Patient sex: M
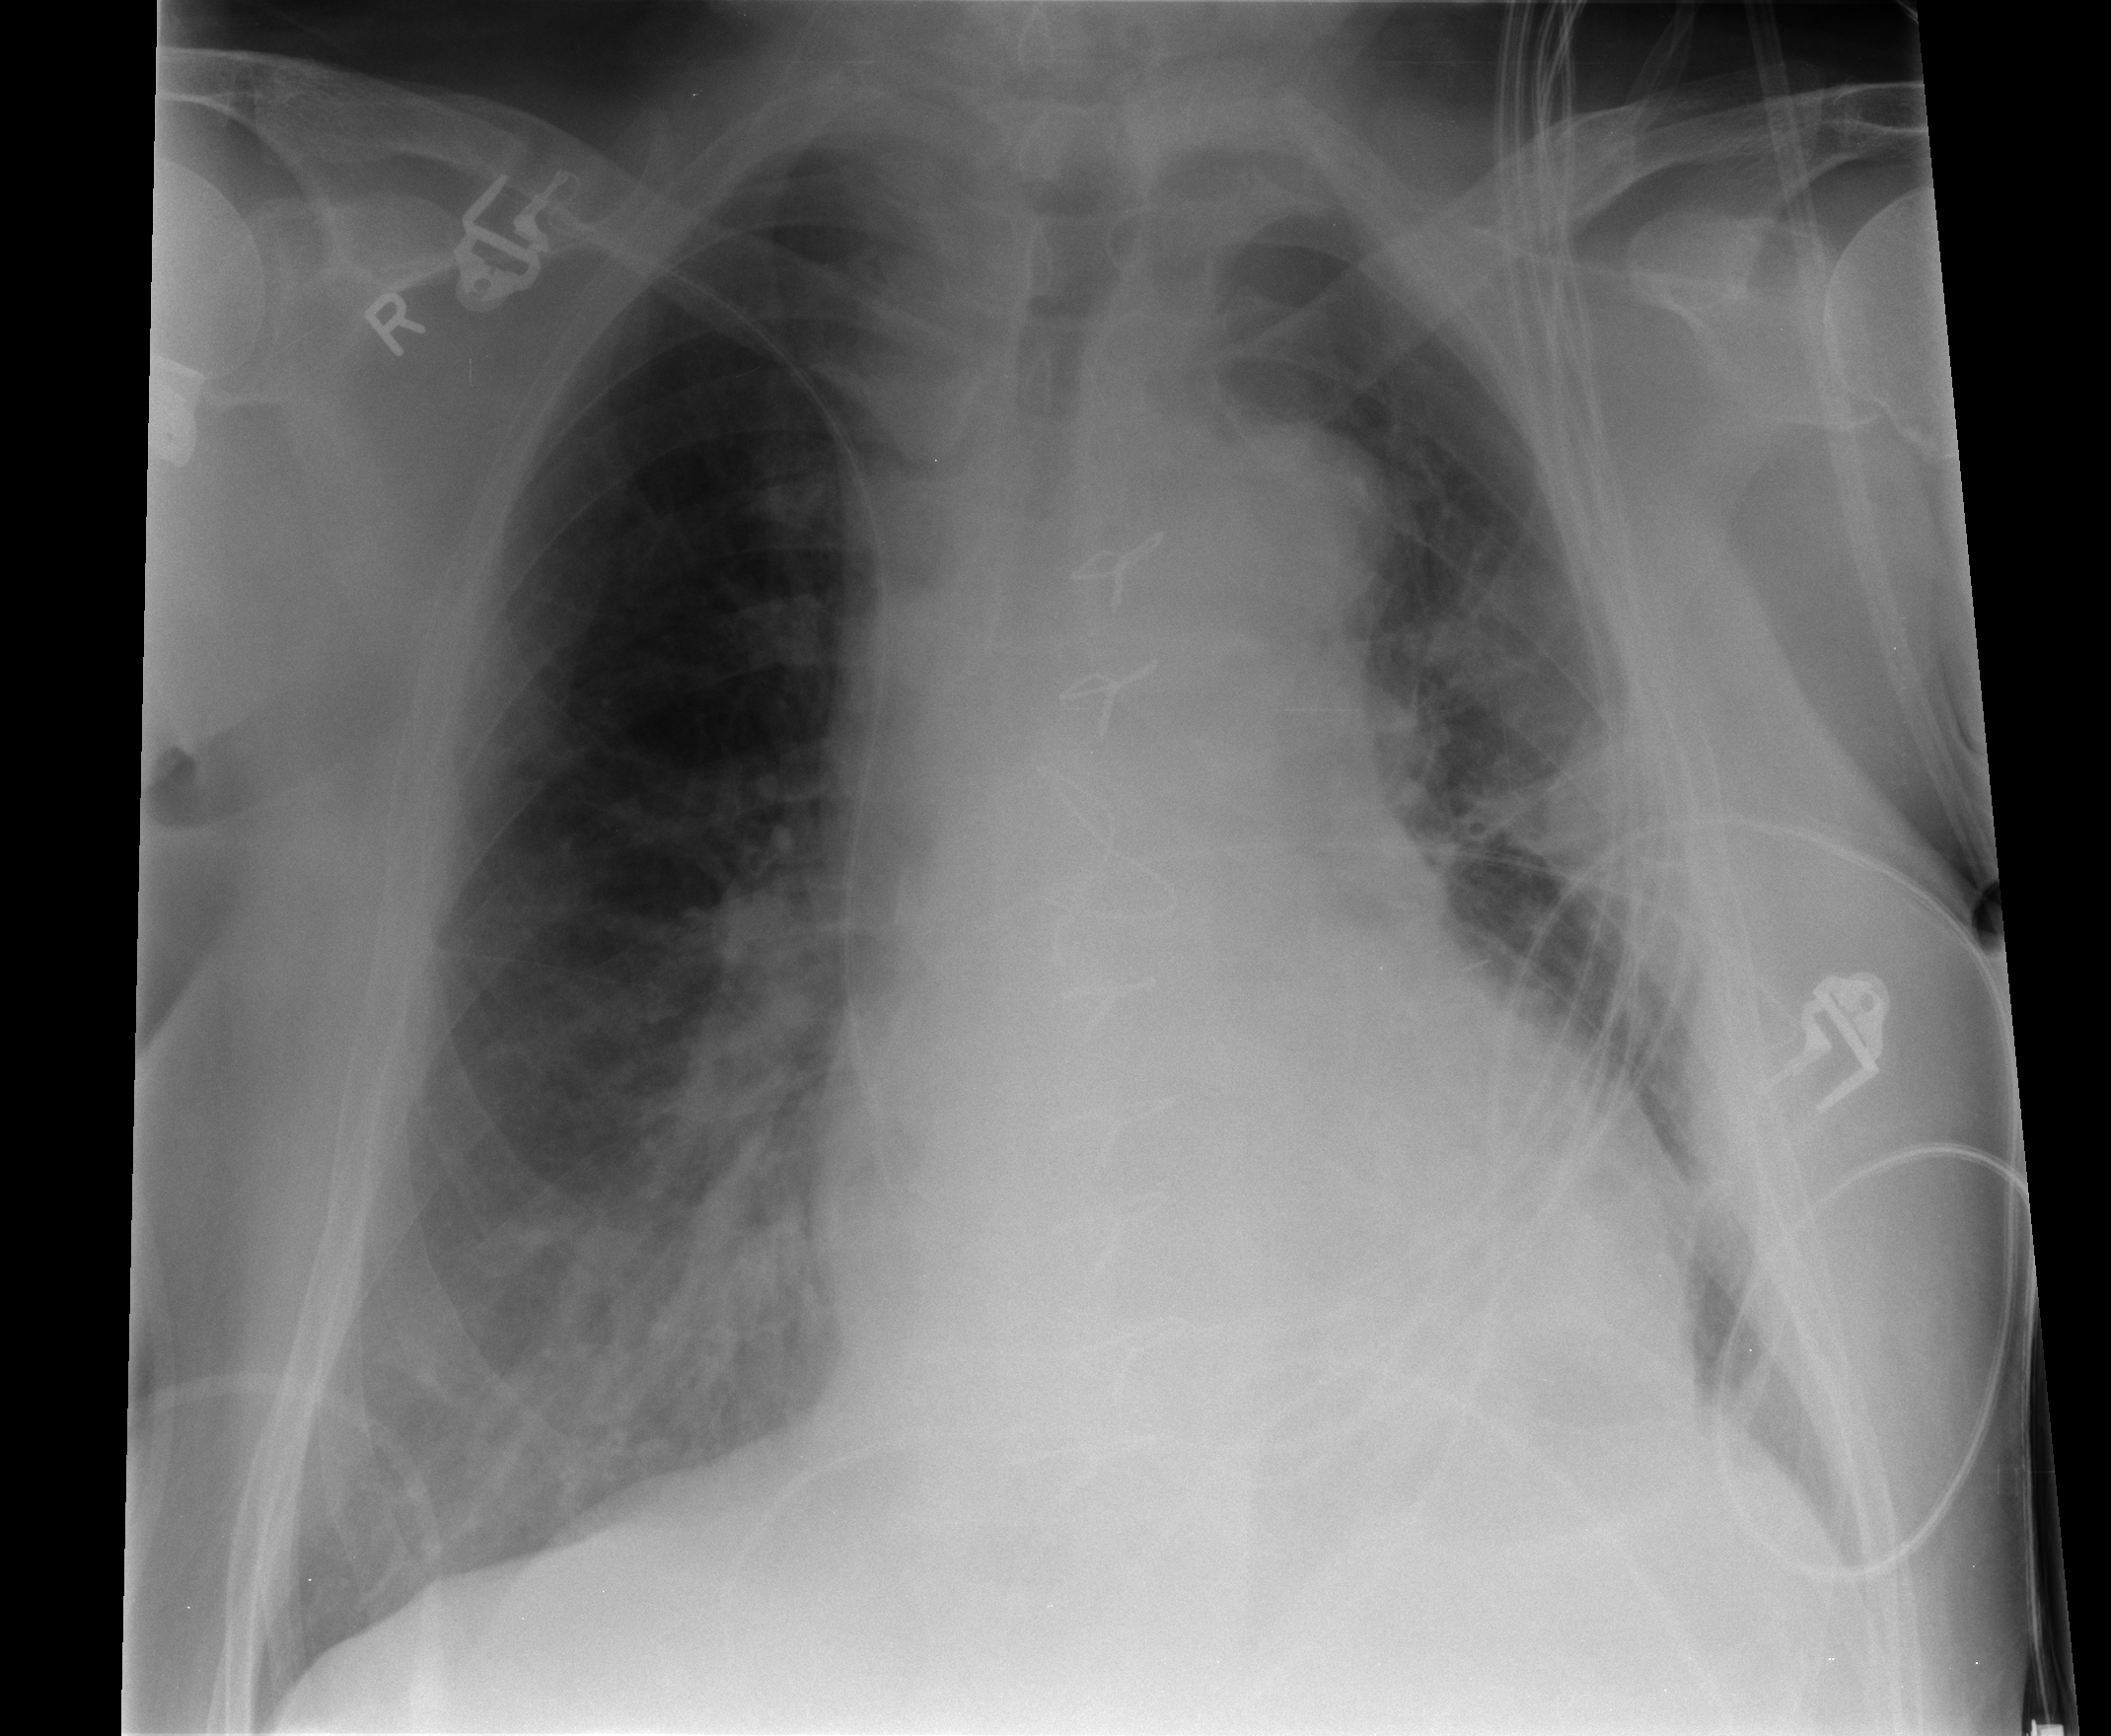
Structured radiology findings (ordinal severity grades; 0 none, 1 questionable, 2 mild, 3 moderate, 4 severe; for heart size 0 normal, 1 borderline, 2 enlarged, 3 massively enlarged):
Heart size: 1
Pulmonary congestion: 1
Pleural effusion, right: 0
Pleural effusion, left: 0
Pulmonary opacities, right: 0
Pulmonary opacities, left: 0
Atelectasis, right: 0
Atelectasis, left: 1